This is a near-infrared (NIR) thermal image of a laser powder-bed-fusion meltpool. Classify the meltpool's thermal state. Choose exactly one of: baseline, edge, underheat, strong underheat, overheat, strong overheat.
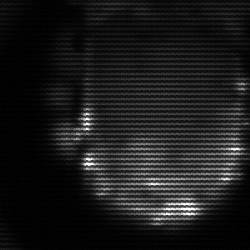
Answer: baseline